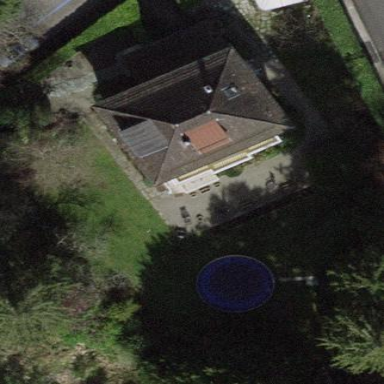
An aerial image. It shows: Garden enclosed by fence.